Question: Recently I updated Ultimate Blocks plugin on one of my WordPress website and right after the update, all the buttons that I used aligned left automatically.
I want to align all buttons to center, but the problem is that I have to edit all posts manually which would take a lot of time. Is there any way to do it in once?
Problem screenshot:

Issue page: <URL>
Almost all the posts published before the update has the same issue. New ones are fine.
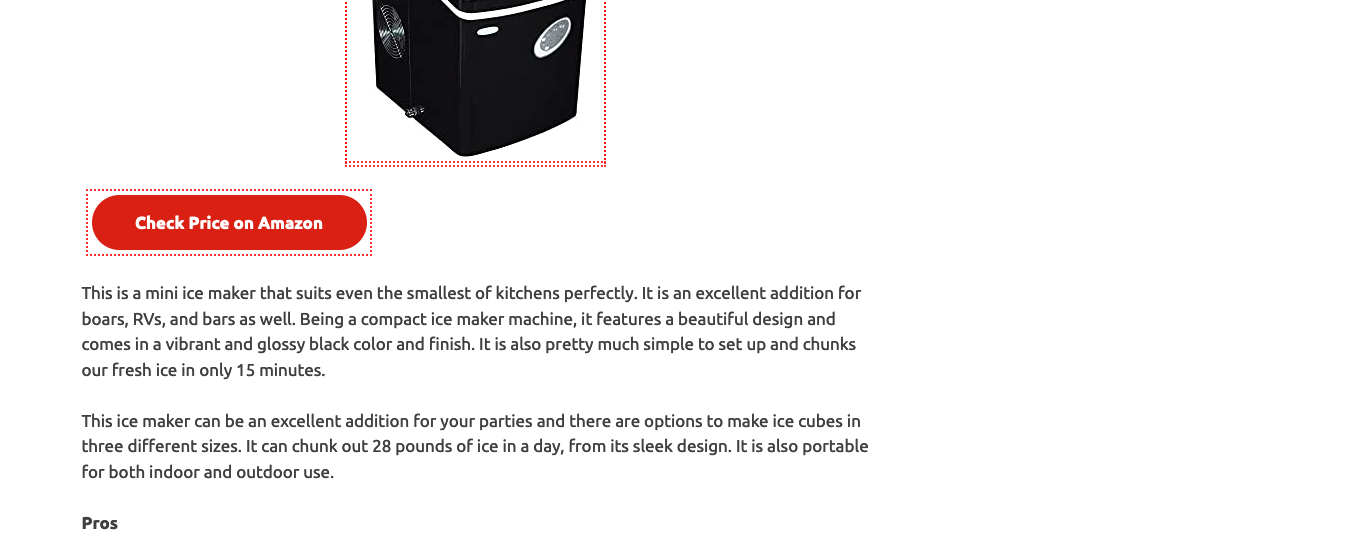
Answer: The class of the container of your button is "align-button-left"
You can change this class to "align-button-center" and the modification will be effective on all of your button
In jQuery you can do this :
'''
$('.ub-buttons').removeClass('align-button-left')
$('.ub-buttons').addClass('align-button-center')
'''